Question: I have a datagrid that displays a table from a database as follows :

I have to added a new column called "'Difference'" which should display the difference between the 'Scores1' column value & the 'Scores2' column value.
(P.S : No negative values from the difference)
How to achieve this in WPF?
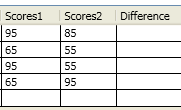
Answer: I'm not familiar with WPF but, Is 'wpfdatagrid' has 'TemplateField' or any other related structure ?
If so, you can done it like this;
'''
<ItemTemplate>
<asp:Literal
ID="Literal4"
runat="server"
Text='<%# (Decimal.Parse(Eval("Score1")) - Decimal.Parse(Eval("Score2")) %>'>
</asp:Literal>
</ItemTemplate>
'''
: This code for 'Gridview'. It doesn't work on 'wpfdatagrid' but it can gives you an idea.